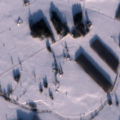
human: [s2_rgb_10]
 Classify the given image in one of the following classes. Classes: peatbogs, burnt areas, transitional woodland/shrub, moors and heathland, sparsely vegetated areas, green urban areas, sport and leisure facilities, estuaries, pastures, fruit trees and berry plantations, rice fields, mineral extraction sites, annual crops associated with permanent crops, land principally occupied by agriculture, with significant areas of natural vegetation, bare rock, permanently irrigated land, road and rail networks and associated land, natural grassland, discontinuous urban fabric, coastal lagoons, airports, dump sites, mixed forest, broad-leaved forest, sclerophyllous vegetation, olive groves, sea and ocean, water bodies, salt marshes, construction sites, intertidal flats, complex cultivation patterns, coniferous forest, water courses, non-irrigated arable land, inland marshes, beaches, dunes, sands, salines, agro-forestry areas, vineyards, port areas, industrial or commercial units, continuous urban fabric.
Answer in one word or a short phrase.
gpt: non-irrigated arable land, land principally occupied by agriculture, with significant areas of natural vegetation